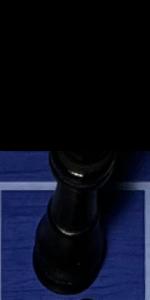
Label: King_Black